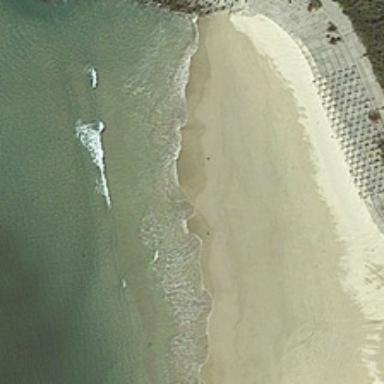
Yellow beach is between blue ocean and a road .